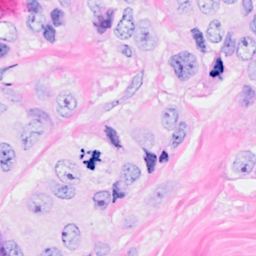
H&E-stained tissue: Breast